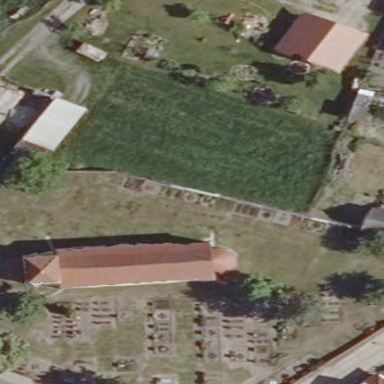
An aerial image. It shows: Graveyard.